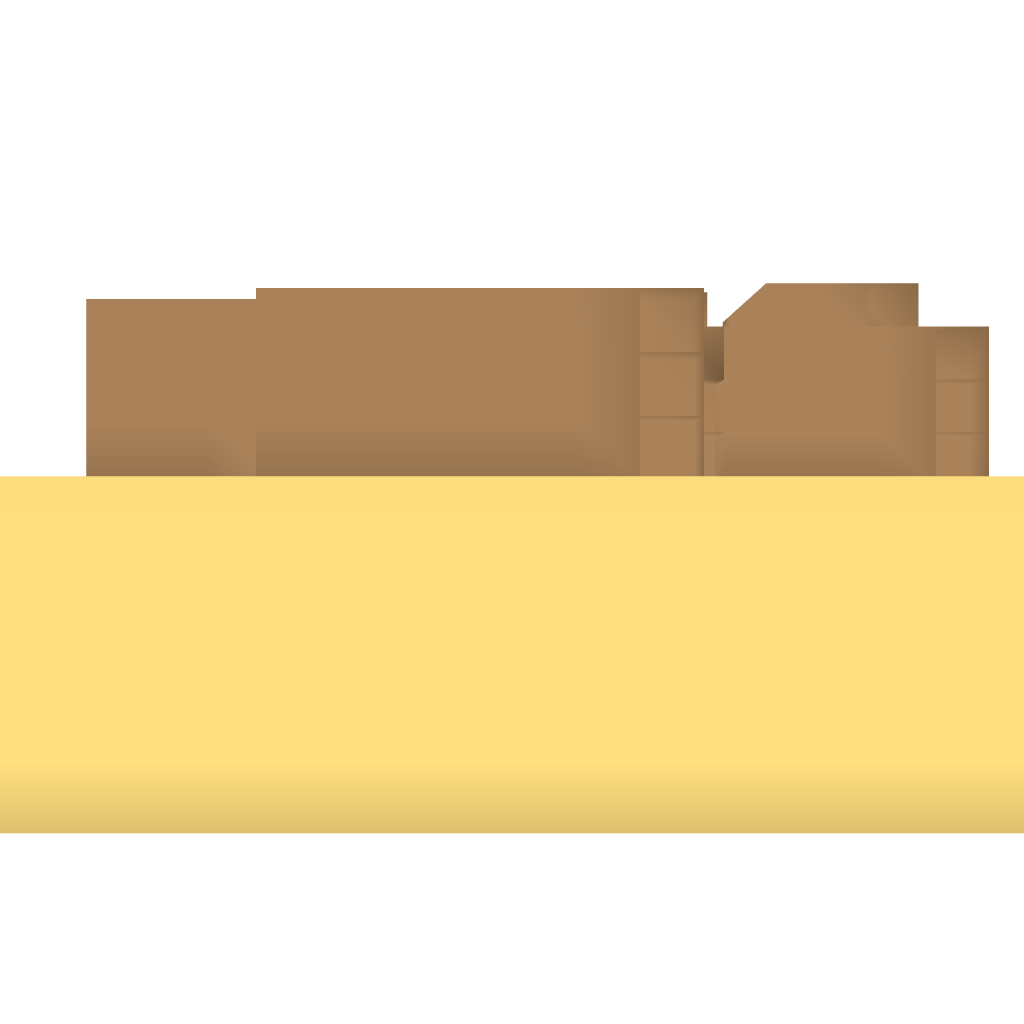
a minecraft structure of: Secret Room House bad low quality